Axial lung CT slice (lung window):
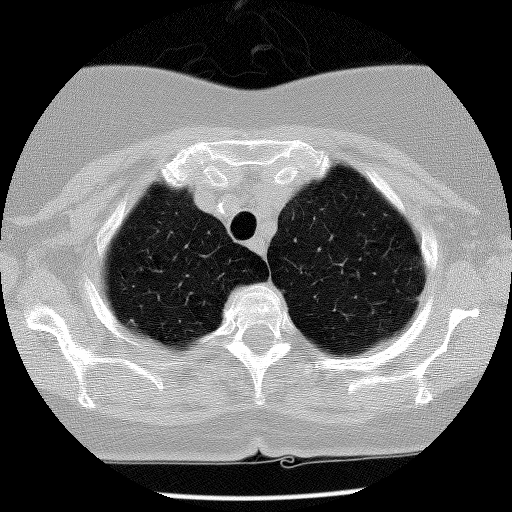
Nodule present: no